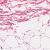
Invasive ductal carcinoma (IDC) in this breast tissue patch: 0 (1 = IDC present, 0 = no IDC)